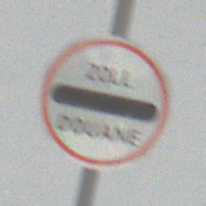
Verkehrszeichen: Zollstelle
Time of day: MorningAfternoon
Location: Outdoor (Nature)
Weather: Overcast
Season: Winter
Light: Natural